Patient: sex M, age 83
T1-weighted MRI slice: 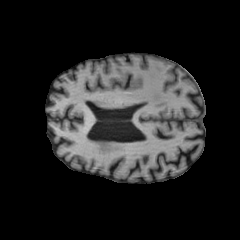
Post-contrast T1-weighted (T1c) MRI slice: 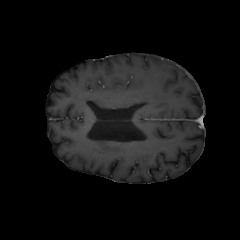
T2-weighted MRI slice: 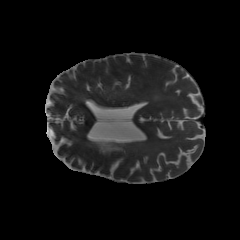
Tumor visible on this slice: no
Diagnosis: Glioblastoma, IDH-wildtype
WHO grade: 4